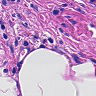
Metastatic tissue present: no